Question: I am trying to create a map just to get a concept across, not actually display real data. So far I have the following code:
'''
library(maps)
image(x=-100:10, y = -10:80, z = outer(-360:-250, -10:80), xlab = "lon", ylab = "lat")
map("world", col="gray", fill=TRUE, add=TRUE)
box()
'''
Which in part I pulled together from some other forum posts. It creates this.

The bit I am struggling with is I want the gradational red-yellow-white colours to run N to S (it is just to demonstrate the direction of a trend). They are nearly there, but I cant seem to get the configuration of 'z' correct and I have a feeling I am doing a bad bodge and there is a proper solution. For info, I also want to create the same map with the gradient running E to W, ideally in a different colour palette.
Many thanks in advance.
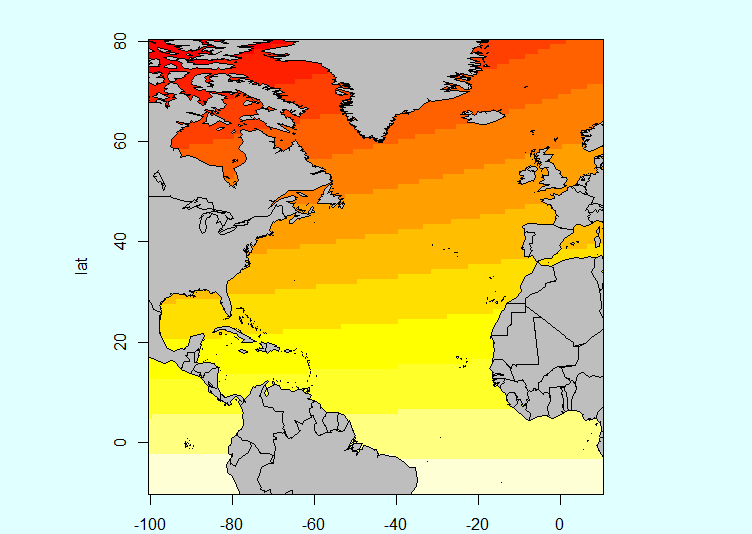
Answer: This seems to work for making the color more even.
'''
x <- -100:10
y <- -10:80
r <- outer(x, y^3, "+")
image(x, y, z = r, col = rev(heat.colors(30)), xlab = "lon", ylab = "lat")
map("world", col = "grey", fill = TRUE, add = TRUE)
'''

And to change the direction of the color, adjust 'r',
'''
x <- -100:10
y <- -10:80
r <- outer(x^3, y, "+")
image(x, y, z = r, col = heat.colors(30), xlab = "lon", ylab = "lat")
map("world", col = "grey", fill = TRUE, add = TRUE)
'''